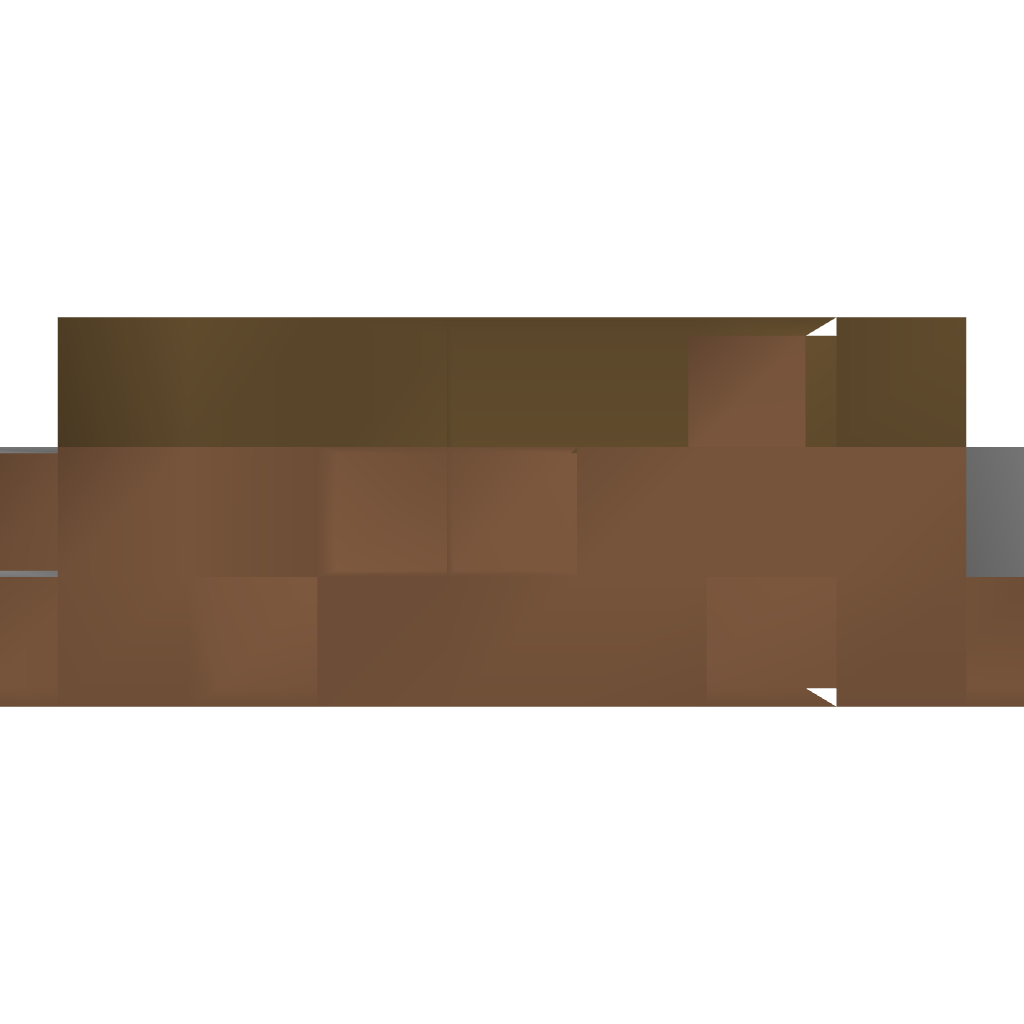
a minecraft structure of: Automatic Pumpkin/Melon Farm